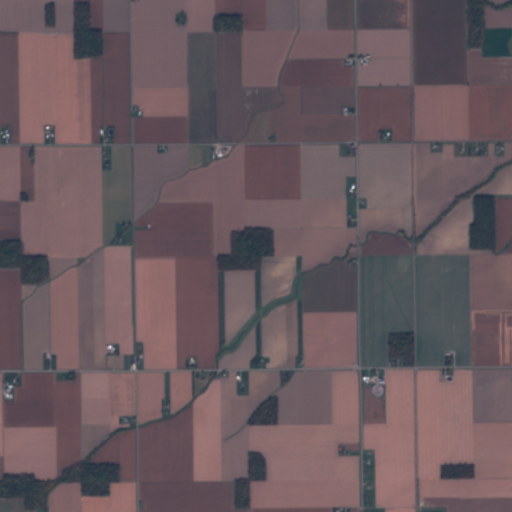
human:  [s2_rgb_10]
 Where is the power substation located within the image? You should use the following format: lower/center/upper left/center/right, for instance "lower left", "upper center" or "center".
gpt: The power substation is located in the lower right of the image.
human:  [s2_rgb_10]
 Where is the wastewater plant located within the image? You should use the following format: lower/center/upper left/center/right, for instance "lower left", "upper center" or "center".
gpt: The wastewater plant is located in the lower right of the image.
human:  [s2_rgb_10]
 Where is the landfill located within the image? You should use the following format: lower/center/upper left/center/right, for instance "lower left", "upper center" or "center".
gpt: There is no landfill in the image.